Question: I am using the <URL>.
Now when I am doing a get request on a secured controller using curl (in this case with a UI) I get a 200 and the response I was looking for. For some reasons my tests fail and produce an error like this:
'''
1) Api::V1::UsersController#information should get the dancing partner
Failure/Error: get :information, {}
NoMethodError:
undefined method 'user' for nil:NilClass
# ./app/controllers/api/v1/api_controller.rb:26:in 'authenticate_user_from_token!'
# ./spec/controllers/api/users_controller_spec.rb:24:in 'block (3 levels) in <top (required)>'
'''
I don't know if this is an issue caused by devise or by something else, so I attached all changed code at the bottom of this post.
Here is an example how it should work:

<URL>
<URL>
<URL>
<URL>
<URL>
<URL>
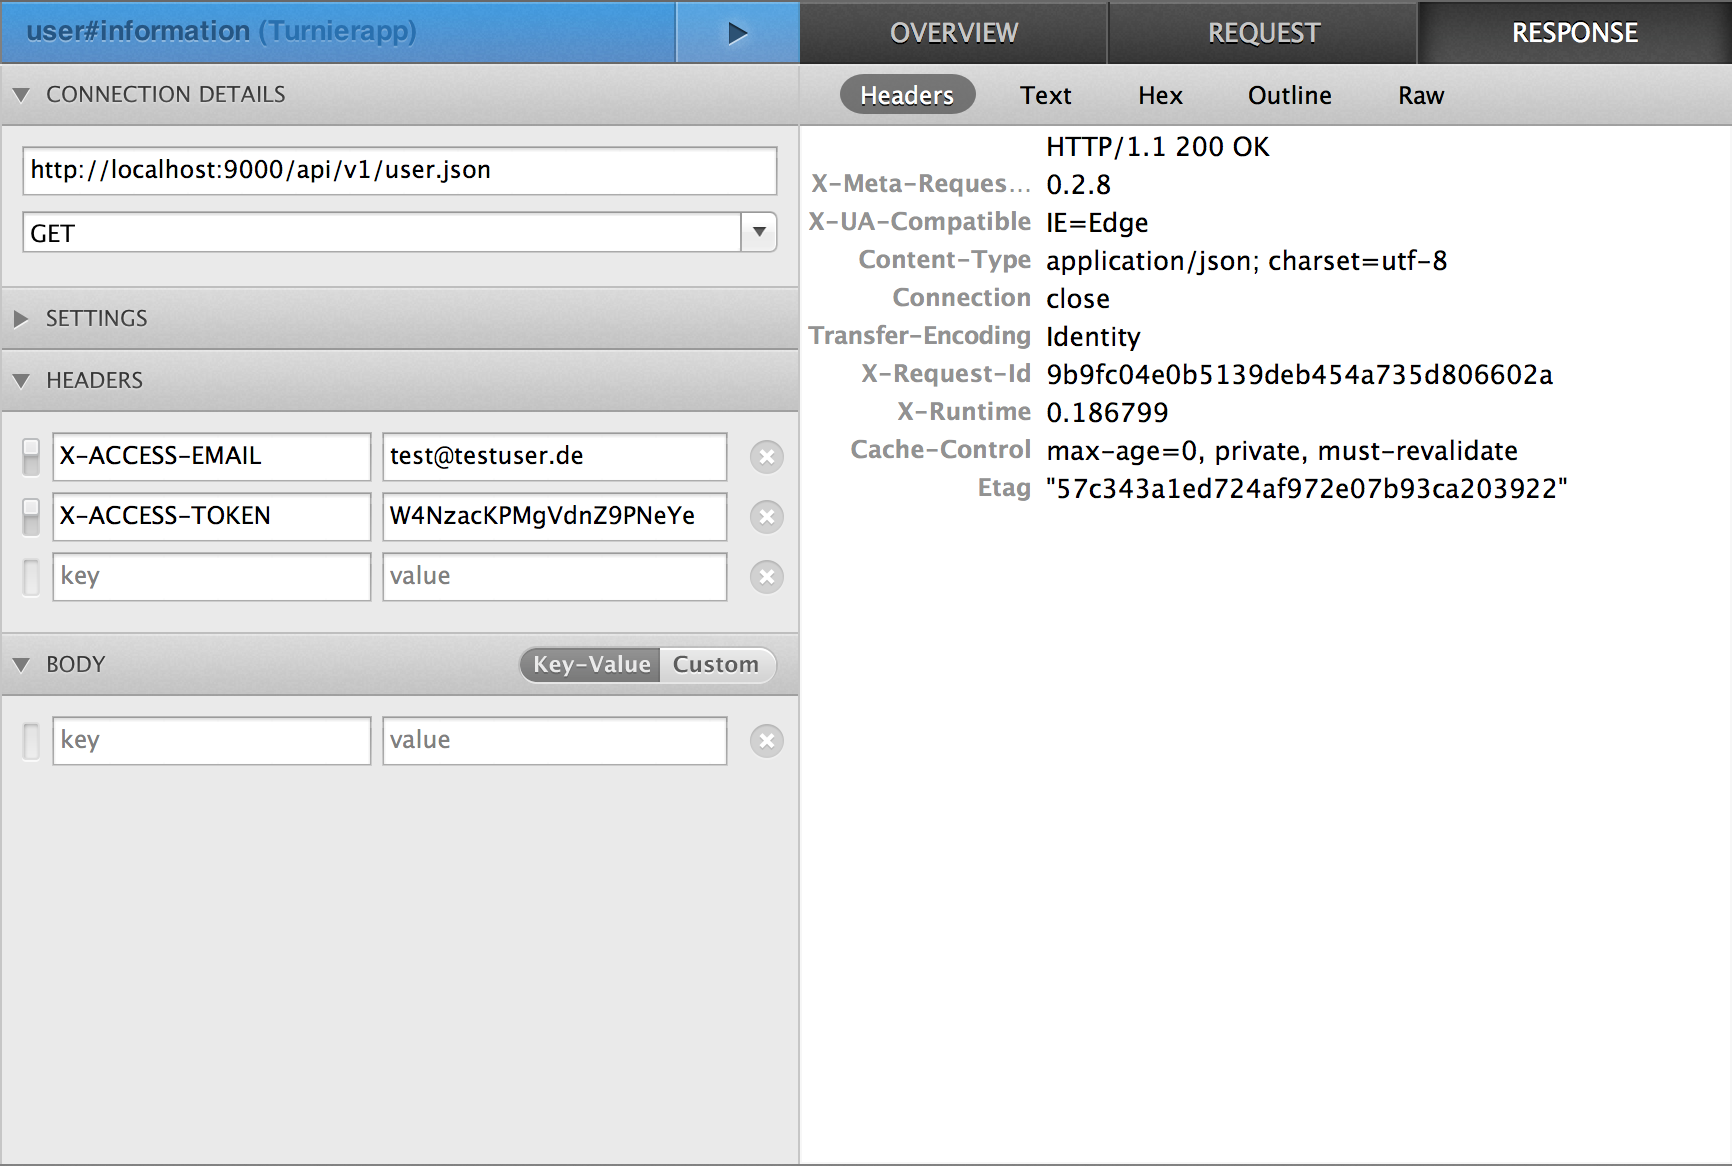
Answer: I just figured out, that this error came from accessing the user variable at a point, where I was testing the response for an invalid authentication.